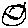
Label: fish